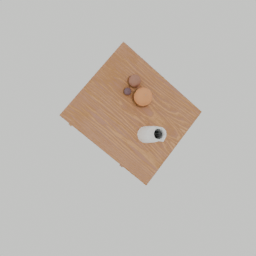
Label: furniture